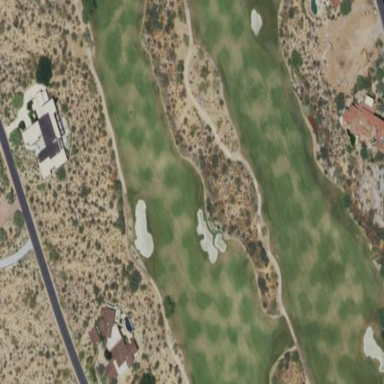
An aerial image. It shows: Golf fairway surrounded by grass.